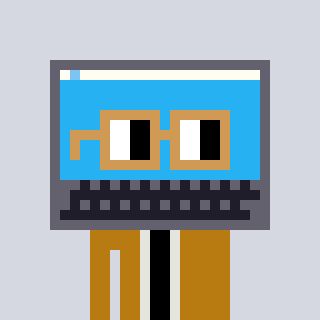
a pixel art character with square brown glasses, a laptop-shaped head and a gold-colored body on a cool background